Question: I have a JQuery that expands and hides a 'TR' and this 'TR' serves as a "description area" that can expand/close when the 'TR' above it (the Movie item) is clicked.
Here is an image to depict this, blue is the description area that each item expands when the 'TR' above it (the Movie item) is clicked

The problem is that this description area expands whenever ANYTHING in the TR is clicked, I do not want this to occur for button clicks (and I cannot just add a .stopPropogation on buttons as they have their own scripts).
Could someone help me modify my row expansion script so that buttons do not activate this JQuery?
Thank you!
Here is my button and content (two 'TR''s)
'''
<tr>
<td class="col-lg-3">
<span class="item-display">
<span style="font-size: 17px">
@Html.DisplayFor(modelItem => item.showtime)
</span>
</span>
<span class="item-field">
@Html.EditorFor(modelItem => item.showtime)
</span>
</td>
<td class="col-lg-3">
<span class="item-display">
<span style="font-size: 17px">
@Html.DisplayFor(modelItem => item.Location.Location1)
</span>
</span>
<span class="item-field">
@Html.EditorFor(modelItem => item.Location.Location1)
</span>
</td>
<td class="col-lg-3 col-lg-offset-3">
<span style="visibility:hidden" class="ID col-lg-1">@Html.DisplayFor(modelItem => item.ID)</span>
<span class="item-edit-button">
<button type="button" onclick="editFunction(this)" class=" btn btn-warning col-lg-3 col-lg-offset-0"><span style="margin-right: 5px" class="glyphicon glyphicon-pencil"></span>Edit</button>
</span>
<span class="item-save-button">
<button type="button" onclick="saveFunction(this)" class="btn btn-success col-lg-3 col-lg-offset-4"><span style="margin-right: 5px" class="glyphicon glyphicon-trash"></span>Save</button>
</span>
<!-- Modal Button-->
<span class="item-delete-button">
<button class="btn btn-danger col-lg-3 col-lg-offset-3" data-toggle="modal" data-target="#@item.ID" onclick="deleteStart(this)">
<span style="margin-right: 5px" class="glyphicon glyphicon-trash"></span>Delete
</button>
</span>
<!-- Modal -->
<div class="modal fade" id="@item.ID" tabindex="-1" role="dialog" aria-labelledby="myModalLabel" aria-hidden="true">
<div class="modal-dialog">
<div class="modal-content">
<div class="modal-header">
<button type="button" class="close" data-dismiss="modal" aria-hidden="true">&times;</button>
<h4 class="modal-title" id="myModalLabel">Delete</h4>
</div>
<div class="modal-body">
<span style="font-size: 20px">Are you sure you want to delete Employee: @Html.DisplayFor(modelItem => item.Location.Location1)?</span>
</div>
<div class="modal-footer">
<button type="button" onclick="deleteStopped(this)" class="btn btn-default" data-dismiss="modal">Cancel</button>
<button type="button" onclick="deleteFunction(this)" class="btn btn-danger">Confirm Delete</button>
</div>
</div>
</div>
</div>
</td>
</tr>
<tr>
<td colspan="12">
<p style="font-size: 17px; font-style: italic; font-family: 'Roboto', sans-serif">
Show ID: @Html.DisplayFor(modelItem => item.ID)
<br />
Location ID: @Html.DisplayFor(modelItem => item.Location.ID)
</p>
</td>
</tr>
'''
Here is the JQuery
'''
<script>
$(function () {
$("td[colspan=12]").find("p").hide();
$("td[colspan=12]").addClass("nopadding");
$("tr").click(function () {
var $target = $(this);
var $detailsTd = $target.find("td[colspan=12]");
if ($detailsTd.length) {
$detailsTd.find("p").slideUp();
$detailsTd.addClass("nopadding");
} else {
$detailsTd = $target.next().find("td[colspan=12]");
$detailsTd.find("p").slideToggle();
$detailsTd.toggleClass("nopadding");
}
});
});
</script>
'''
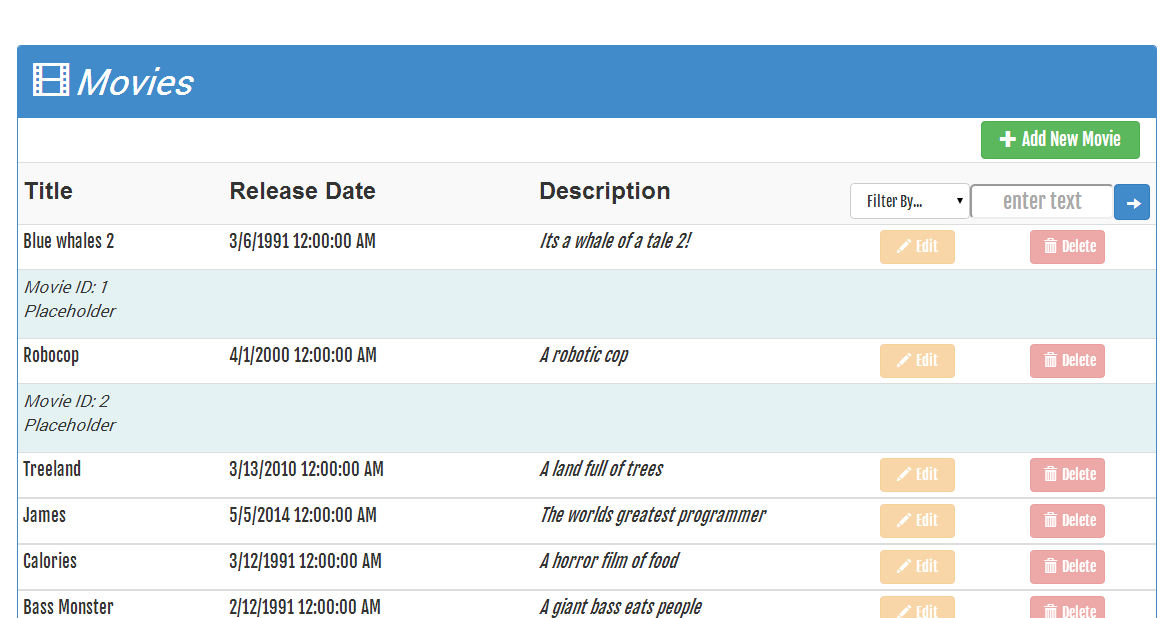
Answer: Inside the click handler you can simply check if the original target element was not a button:
## JSFiddle: http://jsfiddle.net/j7LNE/
'''
$(function () {
$("td[colspan=12]").find("p").hide();
$("td[colspan=12]").addClass("nopadding");
$("tr").click(function (e) {
if (!$(e.target).is('button')){
var $target = $(this);
var $detailsTd = $target.find("td[colspan=12]");
if ($detailsTd.length) {
$detailsTd.find("p").slideUp();
$detailsTd.addClass("nopadding");
} else {
$detailsTd = $target.next().find("td[colspan=12]");
$detailsTd.find("p").slideToggle();
$detailsTd.toggleClass("nopadding");
}
}
});
});
'''